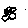
Label: flower